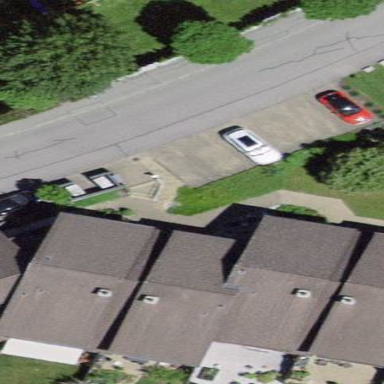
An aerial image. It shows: Terrace building.